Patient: sex F, age 67
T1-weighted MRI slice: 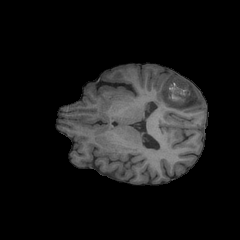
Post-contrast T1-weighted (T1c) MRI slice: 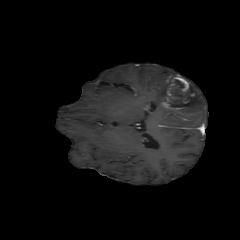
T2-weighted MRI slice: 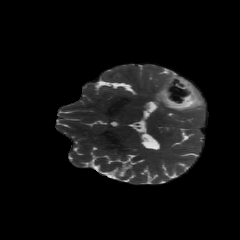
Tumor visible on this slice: yes
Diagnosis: Glioblastoma, IDH-wildtype
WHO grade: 4